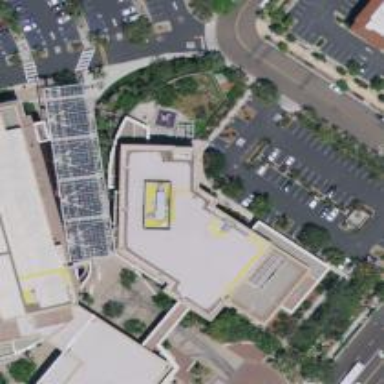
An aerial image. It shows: Public government office building.